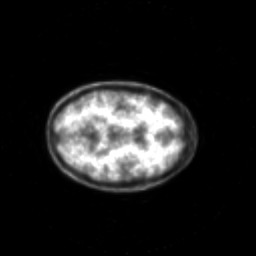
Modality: PET
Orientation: axial
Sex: female
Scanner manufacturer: siemens